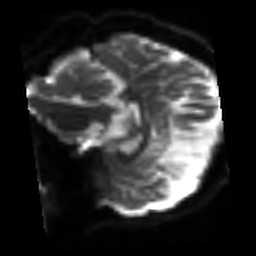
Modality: sbref
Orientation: sagittal
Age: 39
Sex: female
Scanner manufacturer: siemens
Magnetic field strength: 3 T
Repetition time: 3.2 s
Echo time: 0.081 s